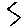
Label: zigzag